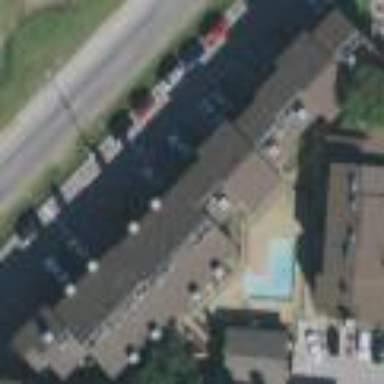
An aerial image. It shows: View of apartment building.